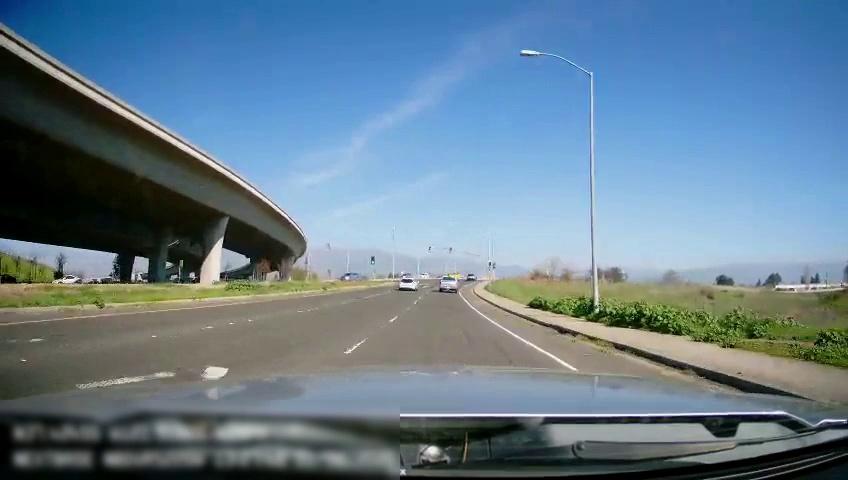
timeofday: Day
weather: Sunny
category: Drivable Space
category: Vehicles | SUV
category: Vehicles | Truck
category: Vehicles | SUV
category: Vehicles | SUV
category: Lanes | Current Lane
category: Lanes | Current Lane
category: Lanes | Opposite Lane
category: Lanes | Opposite Lane